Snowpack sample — Snodgrass Mountain, Crested Butte, Colorado (2/4/25, 12:06 PM MST)
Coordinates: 38.923, -106.968
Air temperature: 35 °F
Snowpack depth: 80 cm
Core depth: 70 cm
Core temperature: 32 °F
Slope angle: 14°, slope face: 78°
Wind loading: low
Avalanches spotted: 0
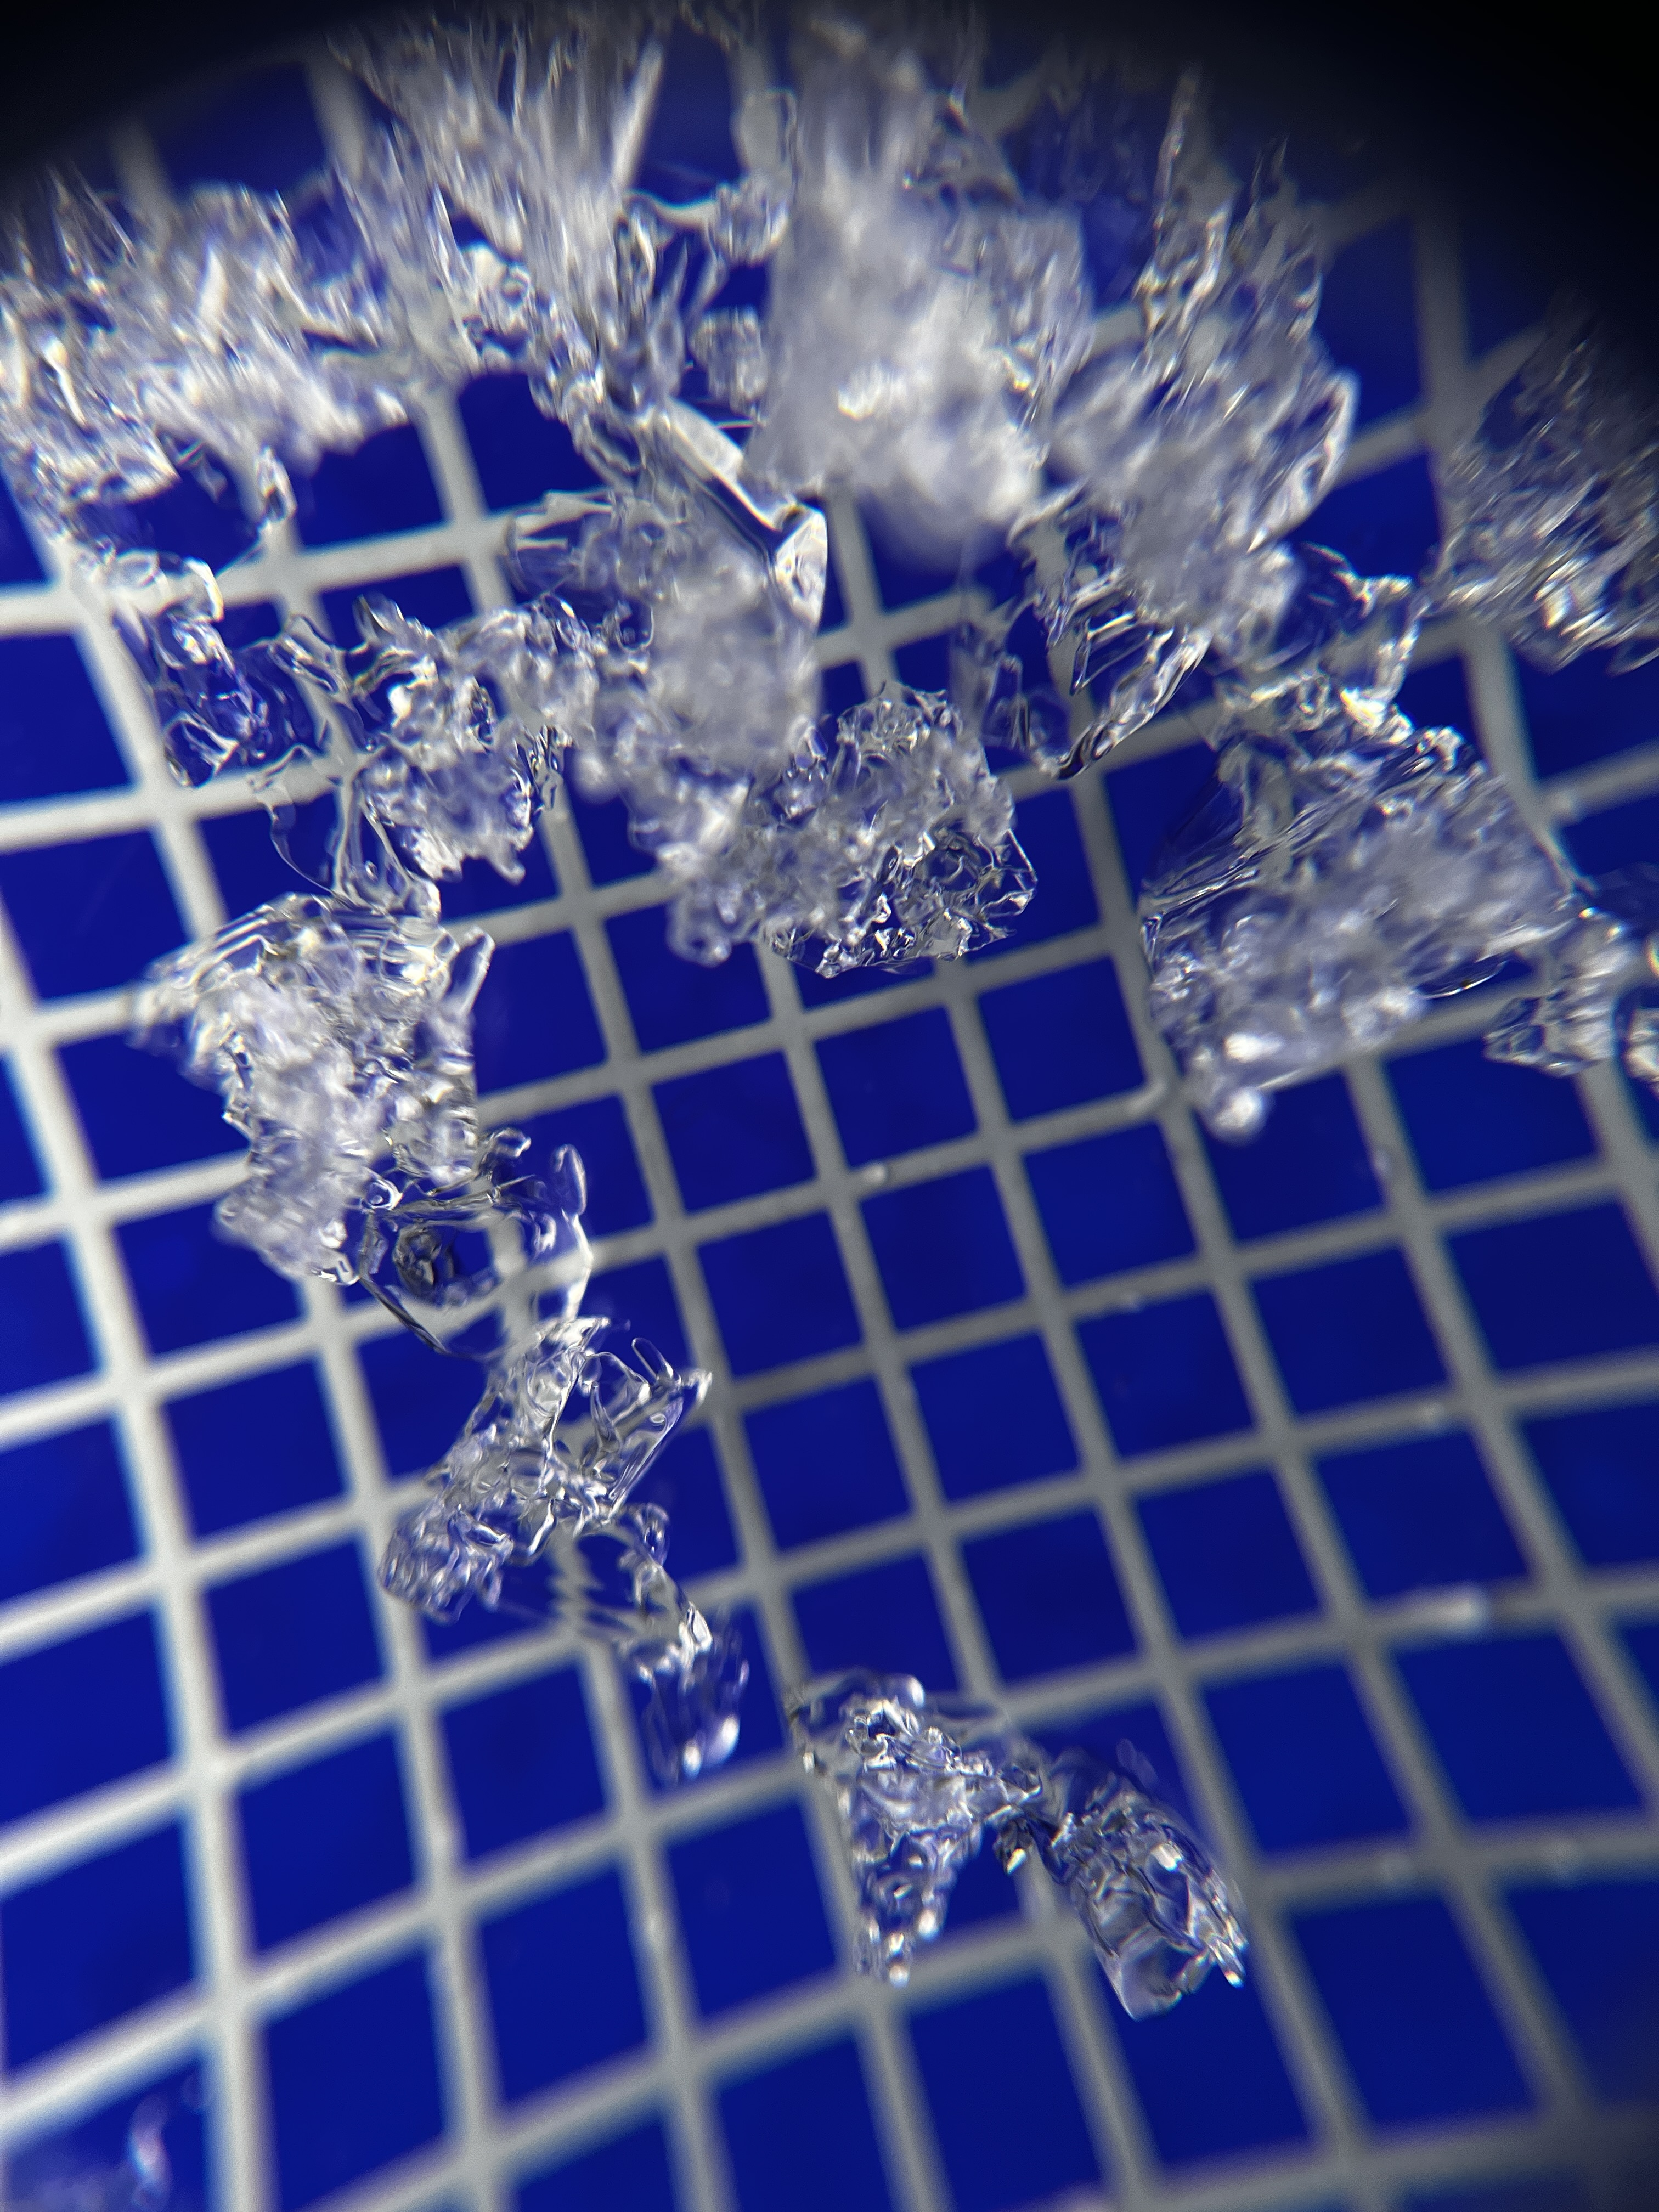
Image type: magnified_profile
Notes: No avalanches nearby, unusually warm weather for the last month reported by residents, Collected 25 yards from treeline